Question: See image.
I have a table full of records relating to specific departments. If the department name is held under the field 'StandardWork' but after the word 'Support -' what is the SQL command to create a new column called Service which will disregard the word support, the space and the dash and just use the department to the right?

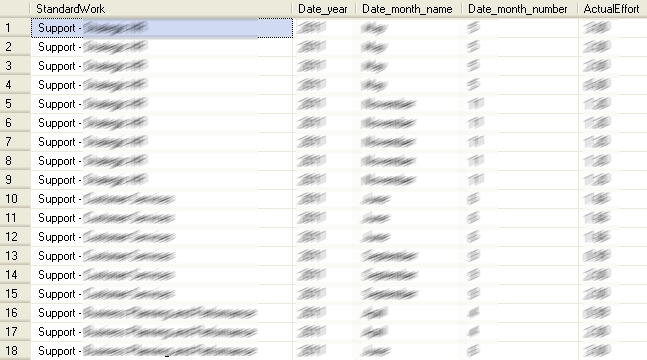
Answer: You can use <URL>
'''
select replace(StandardWork, 'Support - ', '')
'''
or <URL> if you have departments that has 'Support -' as a part of the name.
'''
select stuff(StandardWork, 1, 10, '')
'''